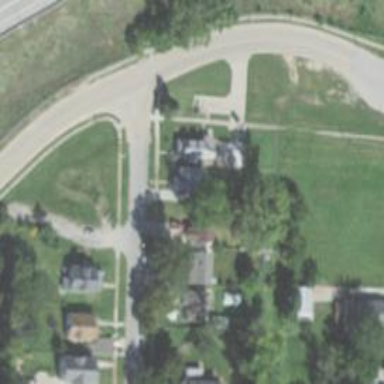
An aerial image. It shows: Residential road.